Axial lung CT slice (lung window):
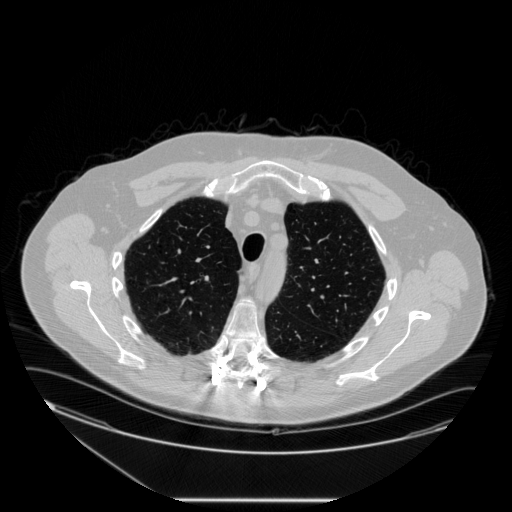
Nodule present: no